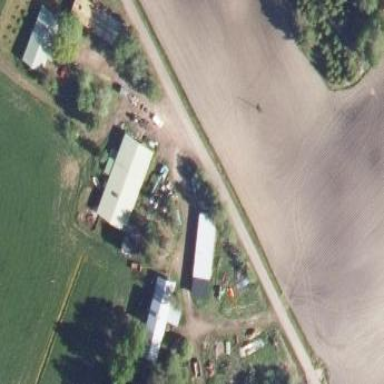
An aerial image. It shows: Farmyard area.